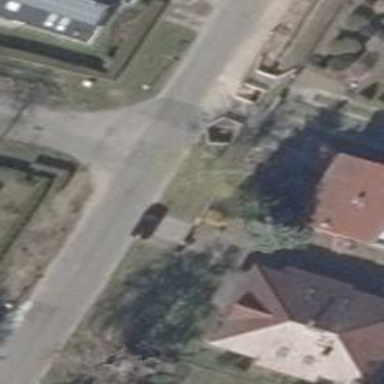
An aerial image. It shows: Residential road with asphalt surface.